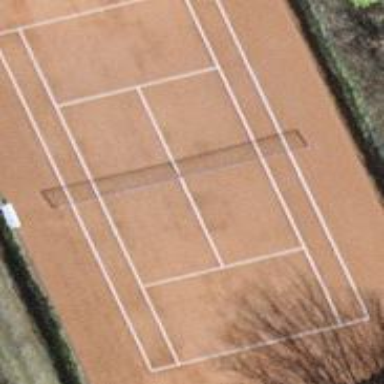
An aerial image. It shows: Tennis court on the leisure land pitch.